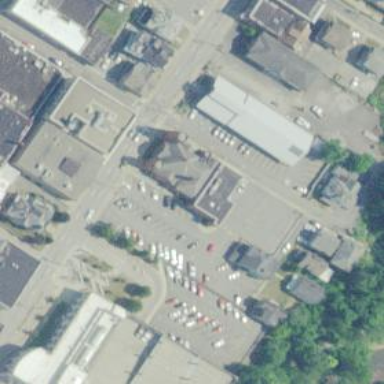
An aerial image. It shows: Building.